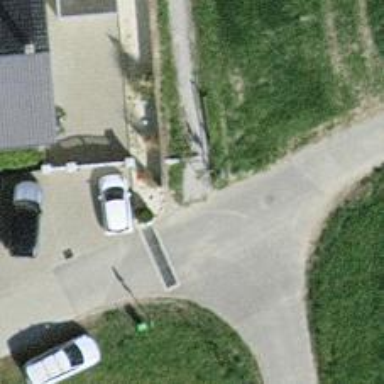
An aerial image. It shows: Cycle barrier.